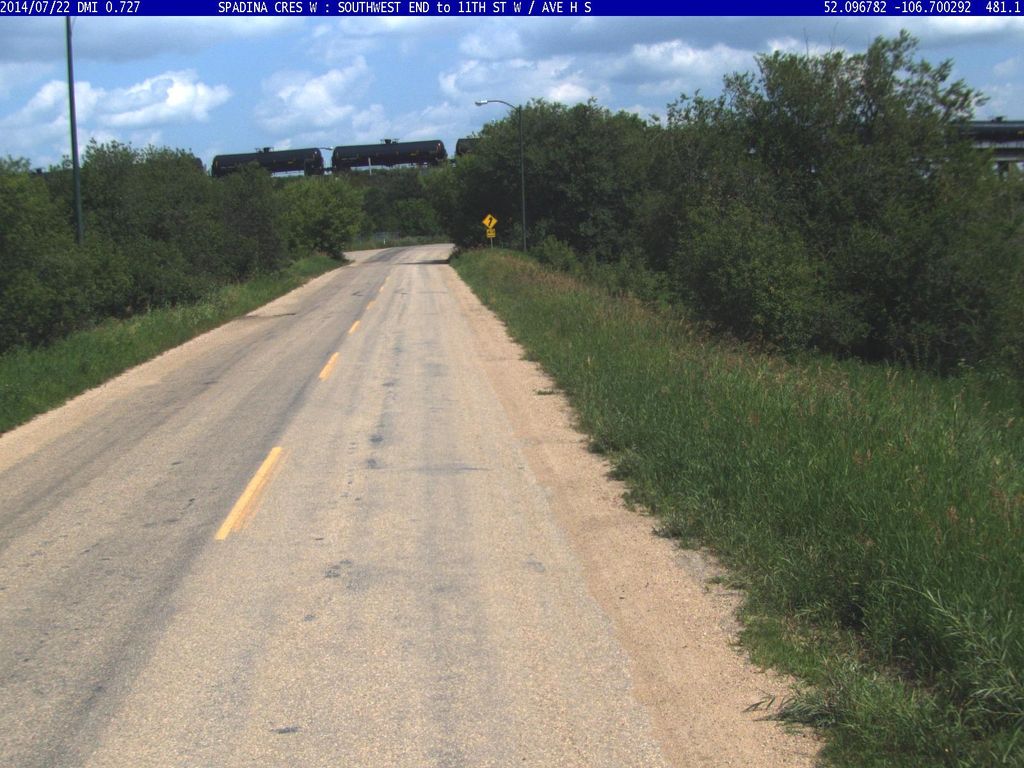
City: saskatoon